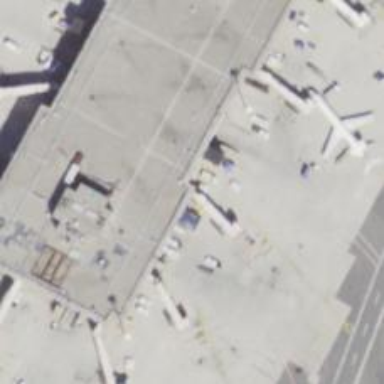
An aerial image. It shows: Airport gate.